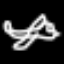
Label: airplane